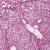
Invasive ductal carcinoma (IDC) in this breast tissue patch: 1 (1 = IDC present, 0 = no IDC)